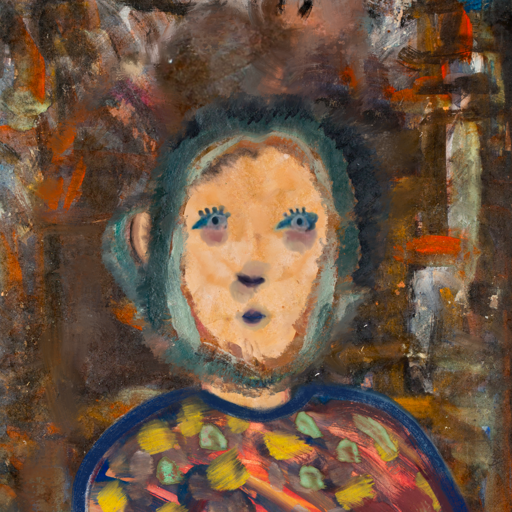
Background: GypsyQueen, Head And Neck Front: Childish, Face Front: Hill_Girl, Bust: Mother_And_Son_Mother, Hair Front: Boggyland, Head Accessory: Blank, Second Necklace: Blank, Necklace: Blank, Baby: Blank